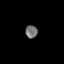
Tissue: skin
Cell type: Myeloid cells
Senescence score: 0.7685
Nuclear area (px): 155
Mean DAPI intensity: 111.71